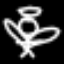
Label: angel